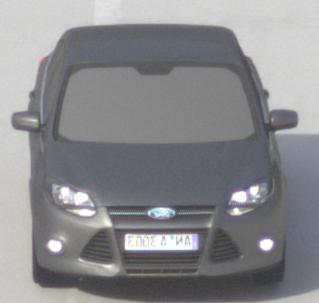
Make: Ford
Model: Focus 1.6 Ti-VCT
Detailed model: Focus (III)
Model produced from: 2011/09
Model produced until: 2014/09
Doors: 5
Color: gray
Road condition: dry road
Daytime: morning or afternoon
Contrast: high contrast